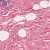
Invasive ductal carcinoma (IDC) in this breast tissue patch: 0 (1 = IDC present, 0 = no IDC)